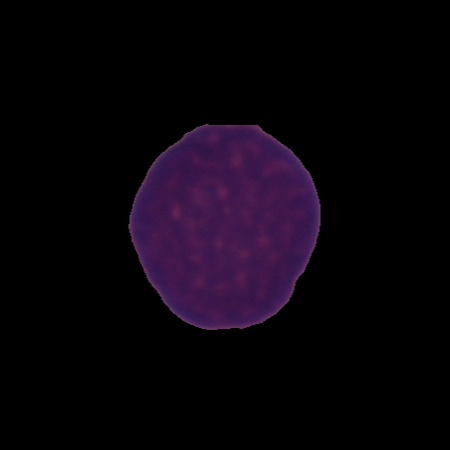
Label: healthy